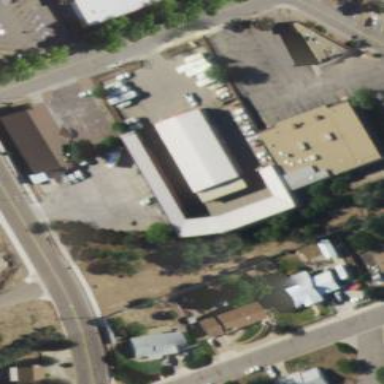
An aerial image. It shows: Storage rental shop located in building.